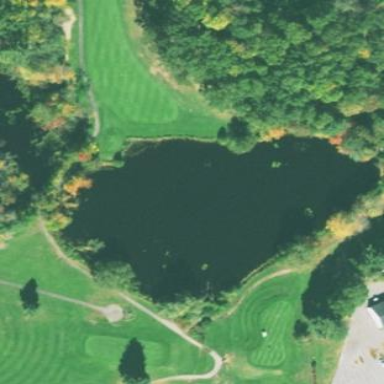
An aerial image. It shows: Picturesque scene of golf course with lateral water hazard.